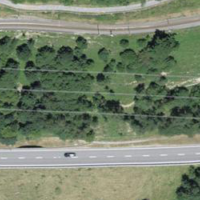
EUNIS habitat code: 57
Species observed at this site:
Vaccinium uliginosum
Nucifraga caryocatactes